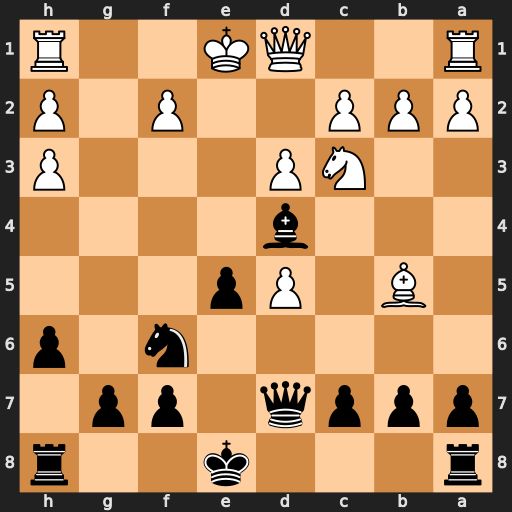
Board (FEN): r3k2r/pppq1pp1/5n1p/1B1Pp3/3b4/2NP3P/PPP2P1P/R2QK2R
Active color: b
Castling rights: KQkq
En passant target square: -
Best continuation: Bxc3+ bxc3 Qxb5